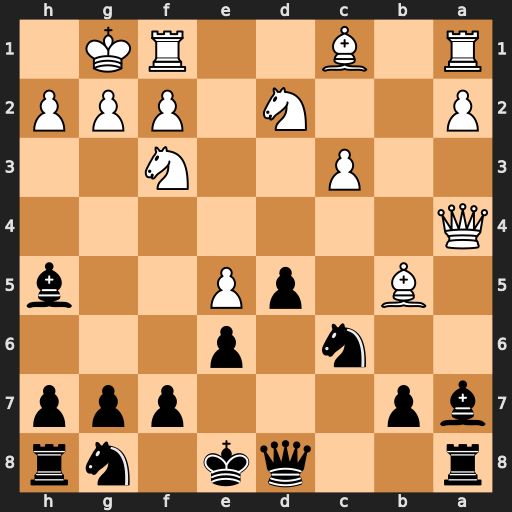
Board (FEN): r2qk1nr/bp3ppp/2n1p3/1B1pP2b/Q7/2P2N2/P2N1PPP/R1B2RK1
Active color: b
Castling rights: kq
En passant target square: -
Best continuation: Bxf2+ Rxf2 Rxa4